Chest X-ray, PA view. Patient: 46 years old, sex F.
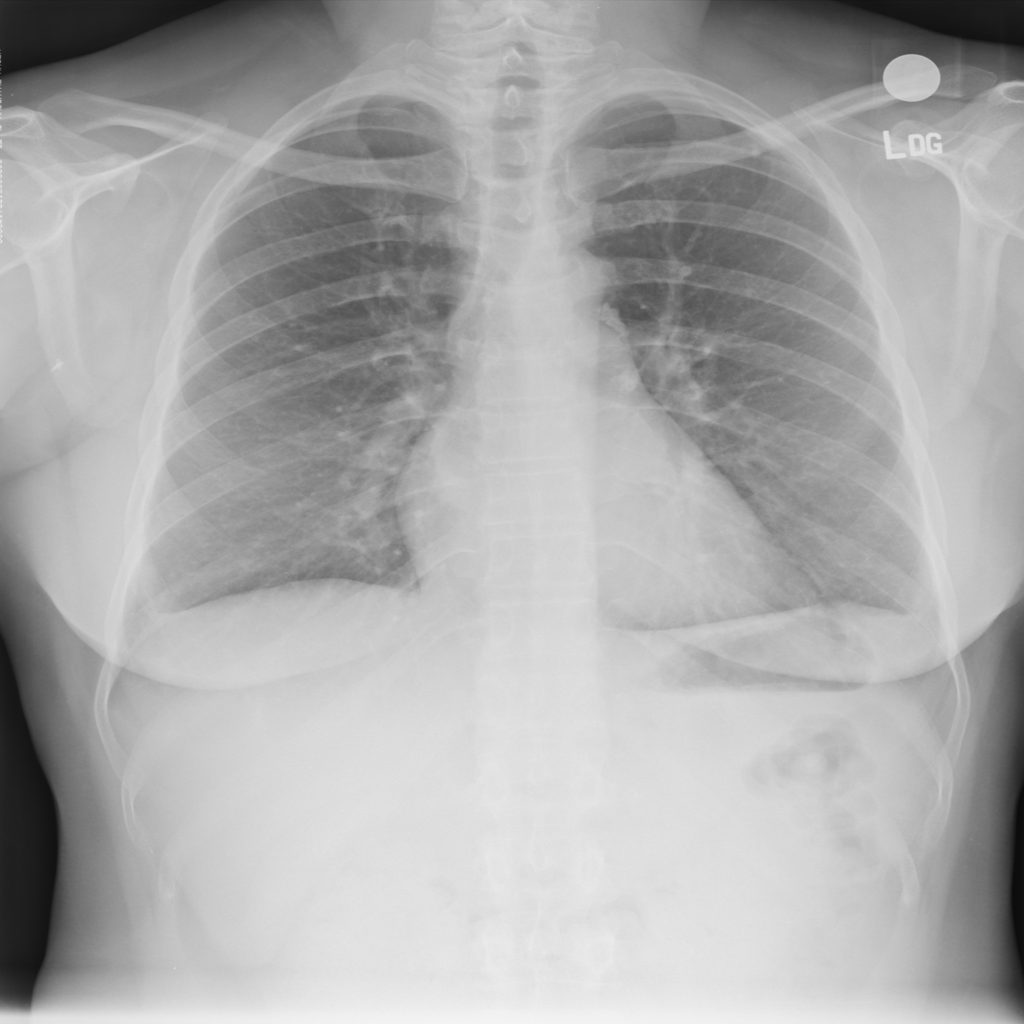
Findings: No Finding